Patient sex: M
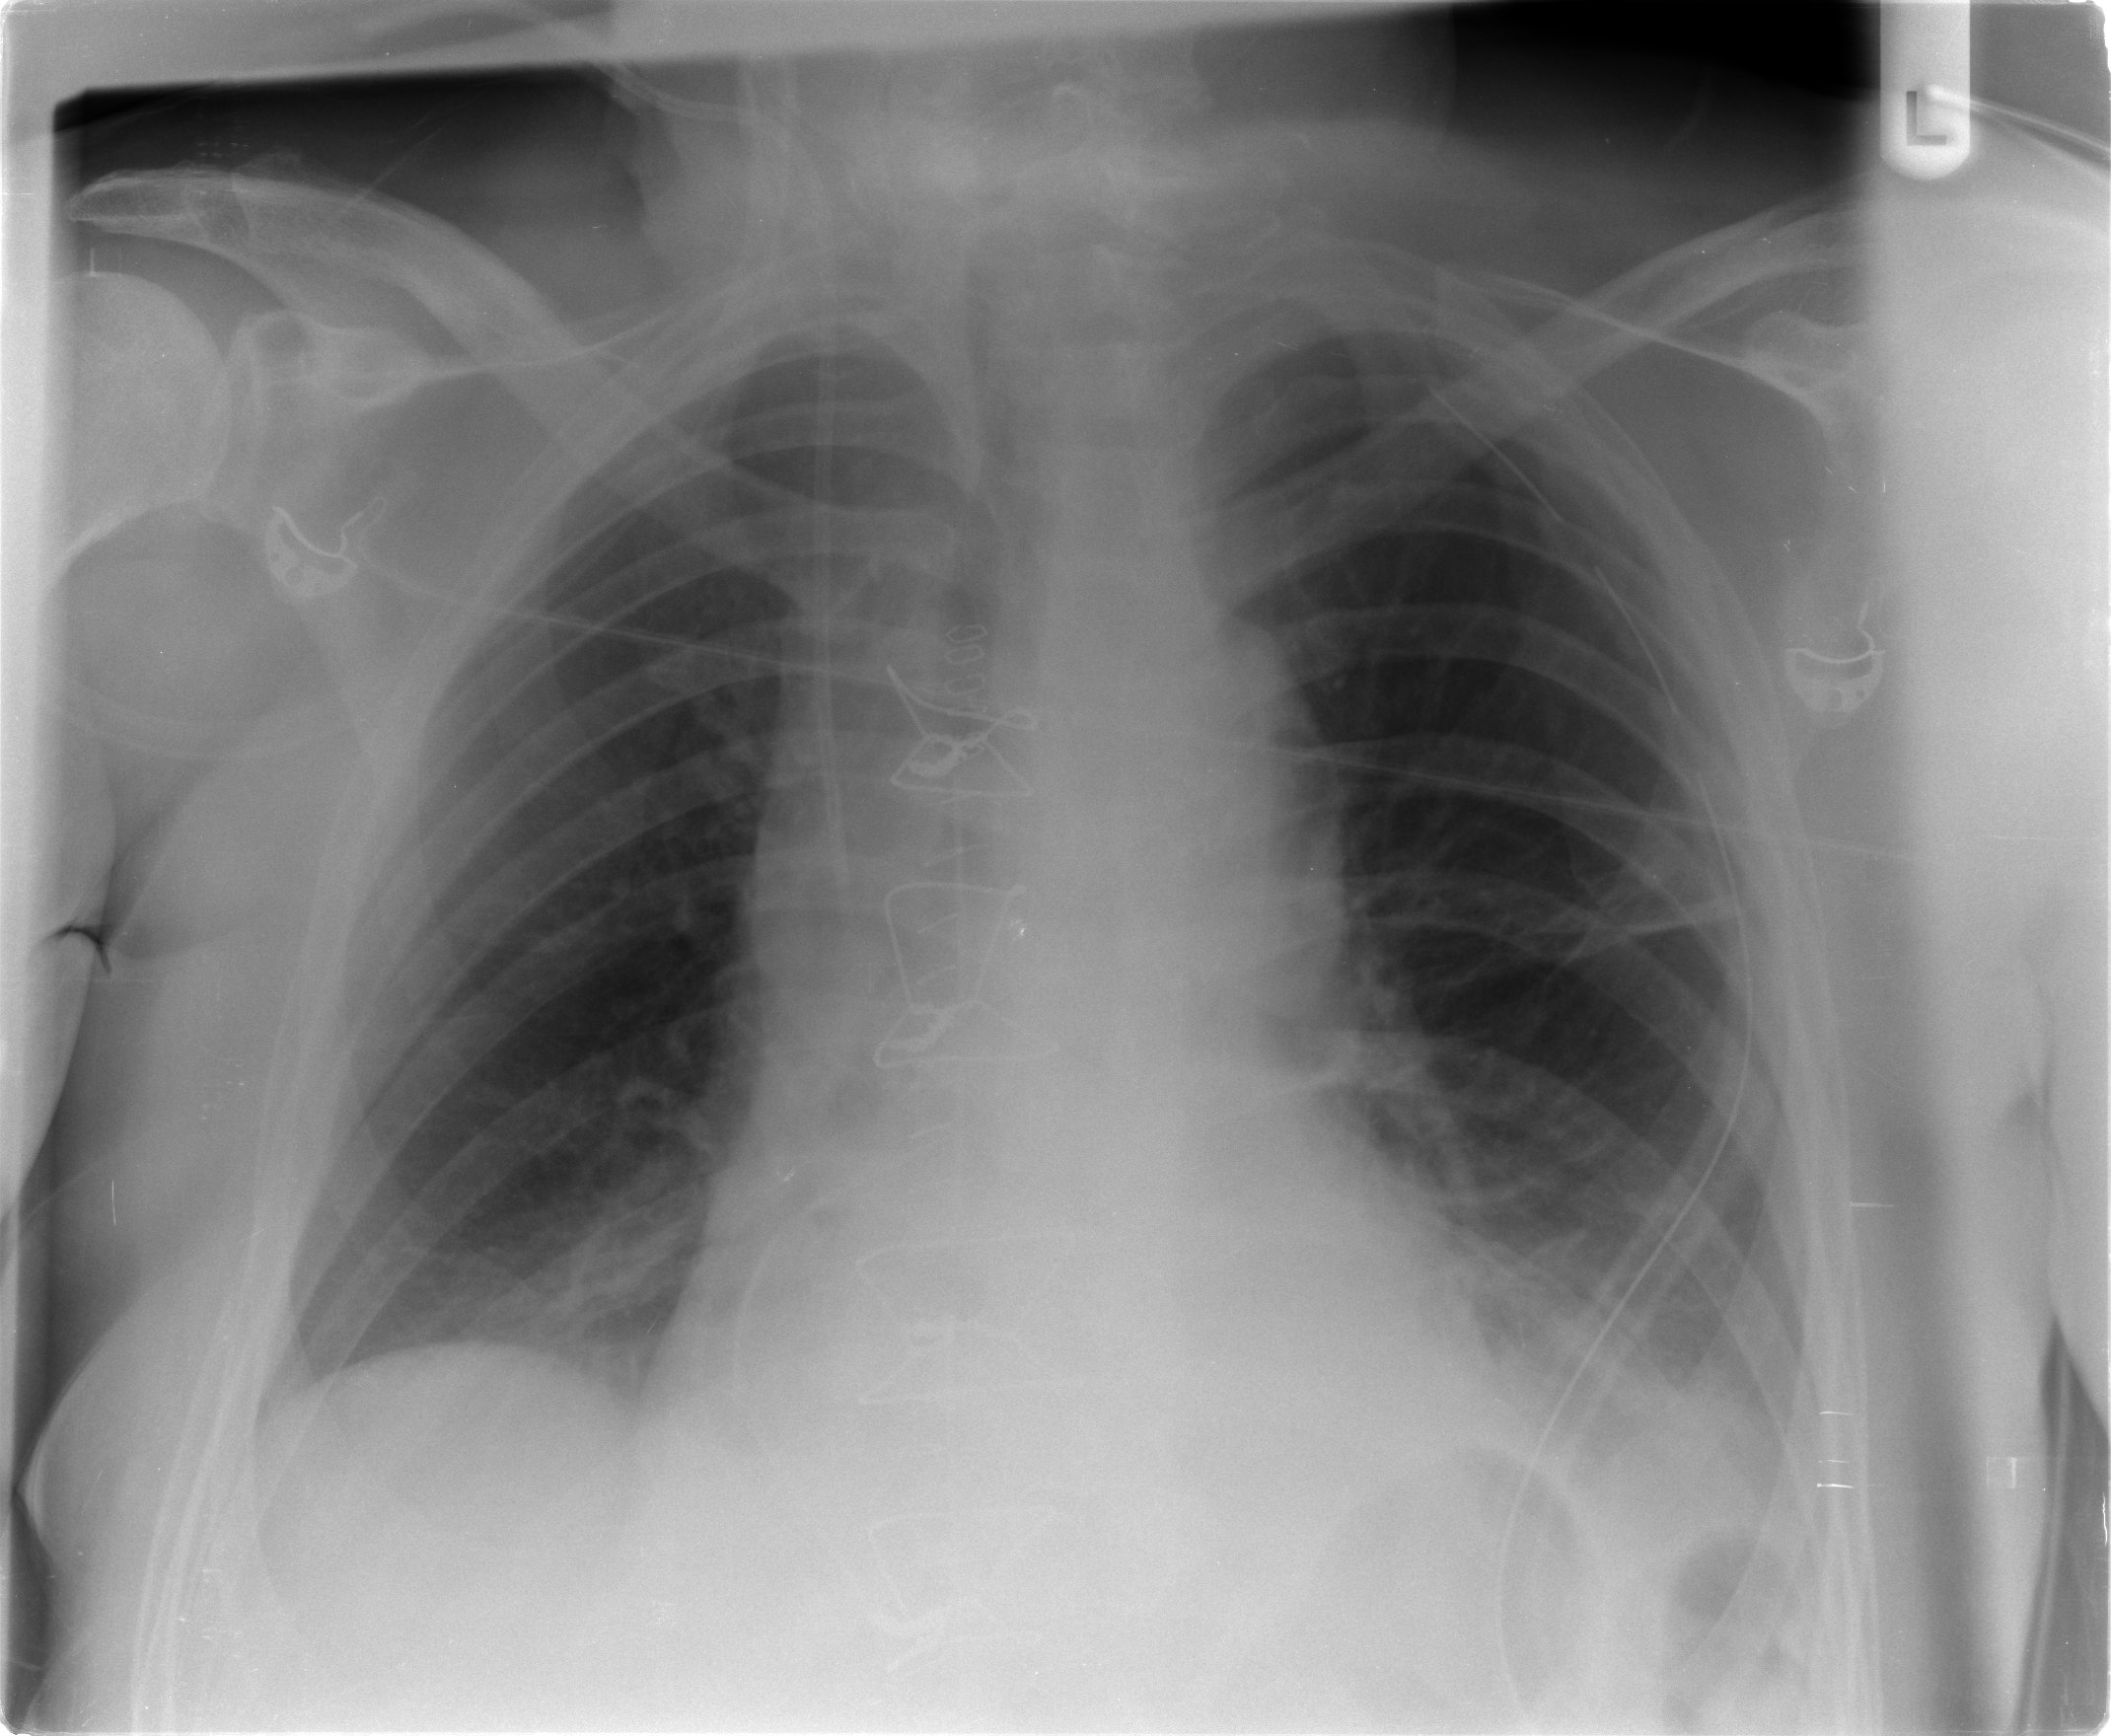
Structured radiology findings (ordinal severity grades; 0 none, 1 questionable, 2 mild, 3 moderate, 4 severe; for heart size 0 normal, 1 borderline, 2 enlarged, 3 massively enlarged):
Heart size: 0
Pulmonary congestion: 0
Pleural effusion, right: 0
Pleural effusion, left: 2
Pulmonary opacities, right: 0
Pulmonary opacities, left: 0
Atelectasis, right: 2
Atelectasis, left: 2